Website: home-depot
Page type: payment
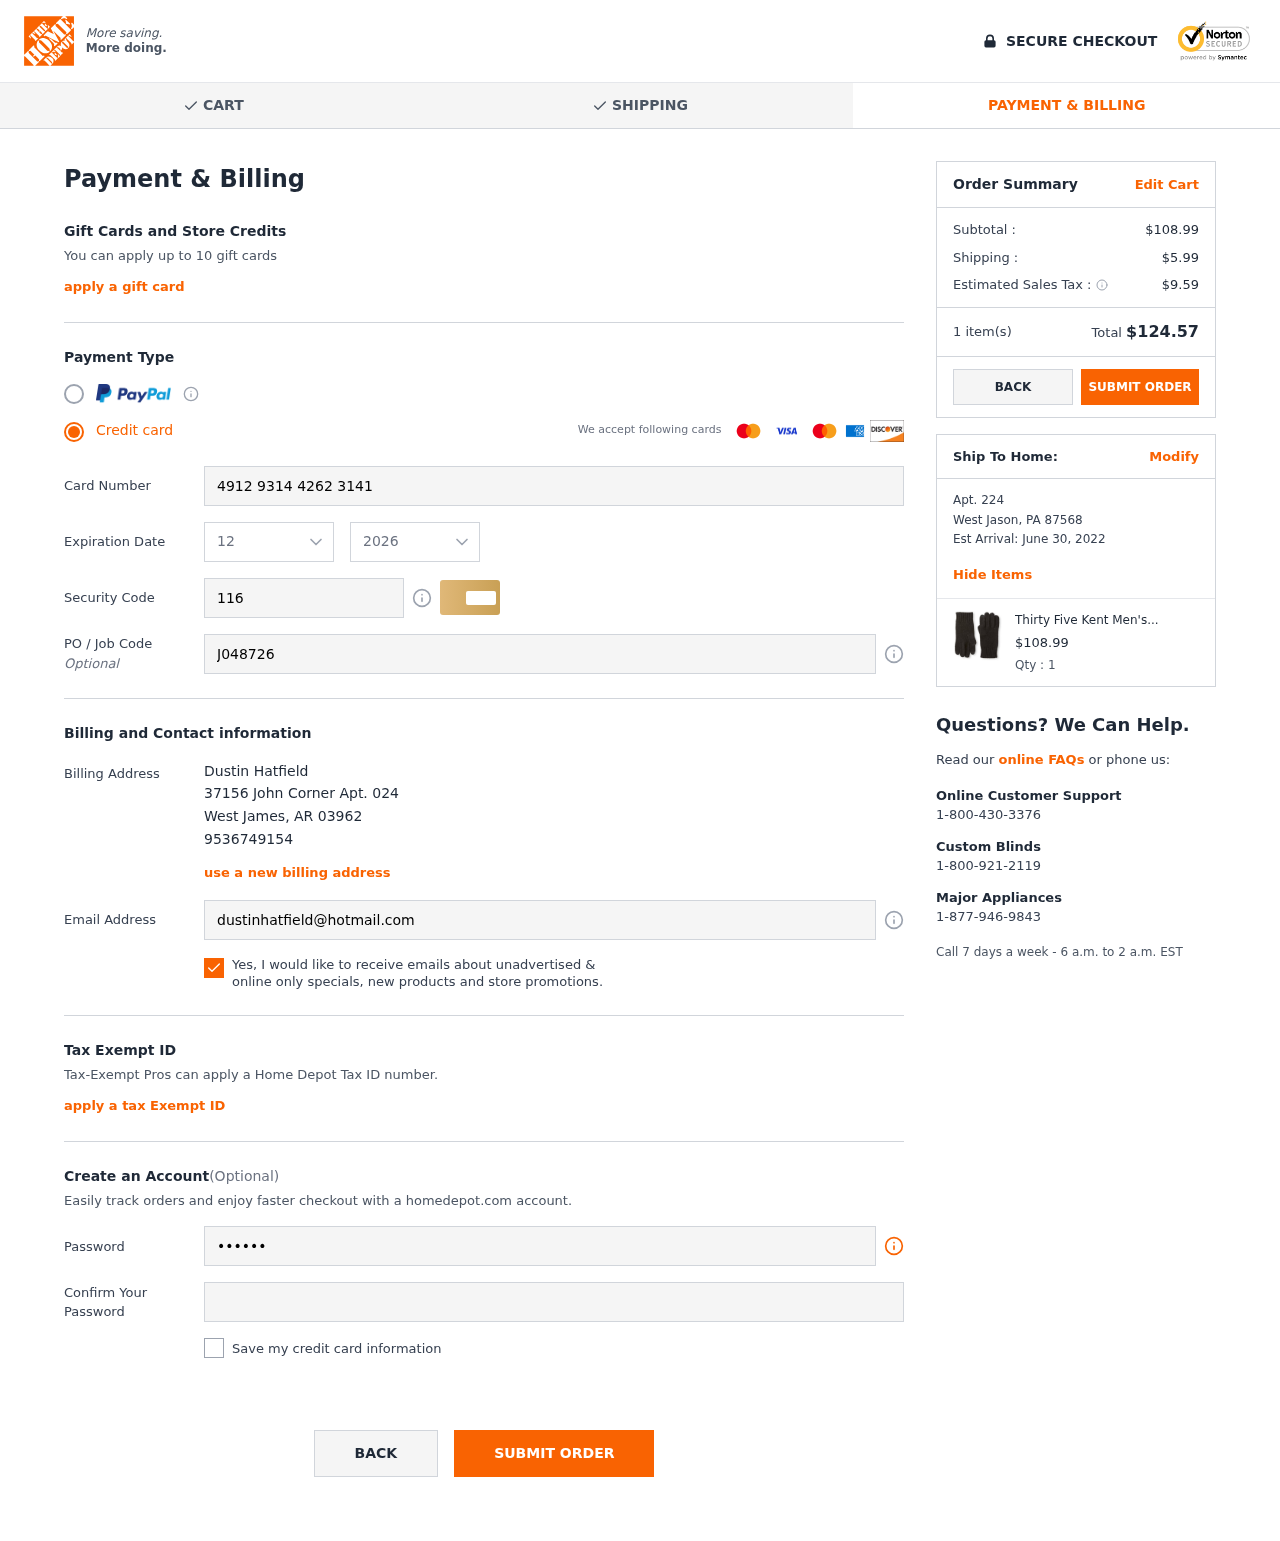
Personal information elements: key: PII_CARD_CVV
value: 116
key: PII_CARD_EXPIRY_MONTH
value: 12
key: PII_CARD_EXPIRY_YEAR
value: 26
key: PII_CARD_NUMBER
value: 4912 9314 4262 3141
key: PII_CITY
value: West James
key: PII_CITY2
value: West Jason
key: PII_EMAIL
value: dustinhatfield@hotmail.com
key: PII_FULLNAME
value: Dustin Hatfield
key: PII_JOB_CODE
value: J048726
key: PII_PHONE
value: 9536749154
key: PII_POSTCODE
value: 03962
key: PII_POSTCODE2
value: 87568
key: PII_STATE_ABBR
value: AR
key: PII_STATE_ABBR2
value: PA
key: PII_STREET
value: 37156 John Corner Apt. 024
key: PII_STREET2
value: Apt. 224
Product elements: key: PRODUCT1_NAME
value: Thirty Five Kent Men's Cashmere Solid Knit Touch Tech Gloves, Black
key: PRODUCT1_PRICE
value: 108.99
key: PRODUCT1_QUANTITY
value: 1
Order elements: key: ORDER_SUBTOTAL
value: $108.99
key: ORDER_SHIPPING_COST
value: $5.99
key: ORDER_TAX
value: $9.59
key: ORDER_NUM_ITEMS
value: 1 item(s)
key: ORDER_TOTAL
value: $124.57
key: ORDER_DELIVERY_DATE
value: June 30, 2022